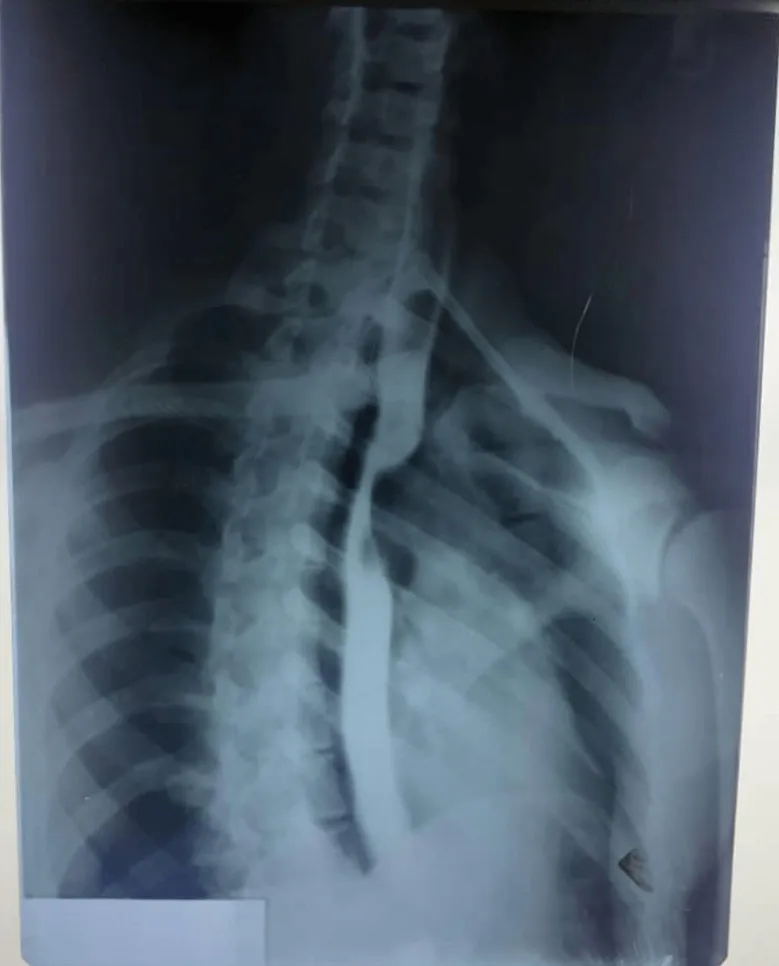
barium oesophagogram, note the severe oesophageal stenosis at the level of the aortic arch, thoracic vertebra 4/5, caused by an extrinsic mass.
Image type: radiology (x_ray)